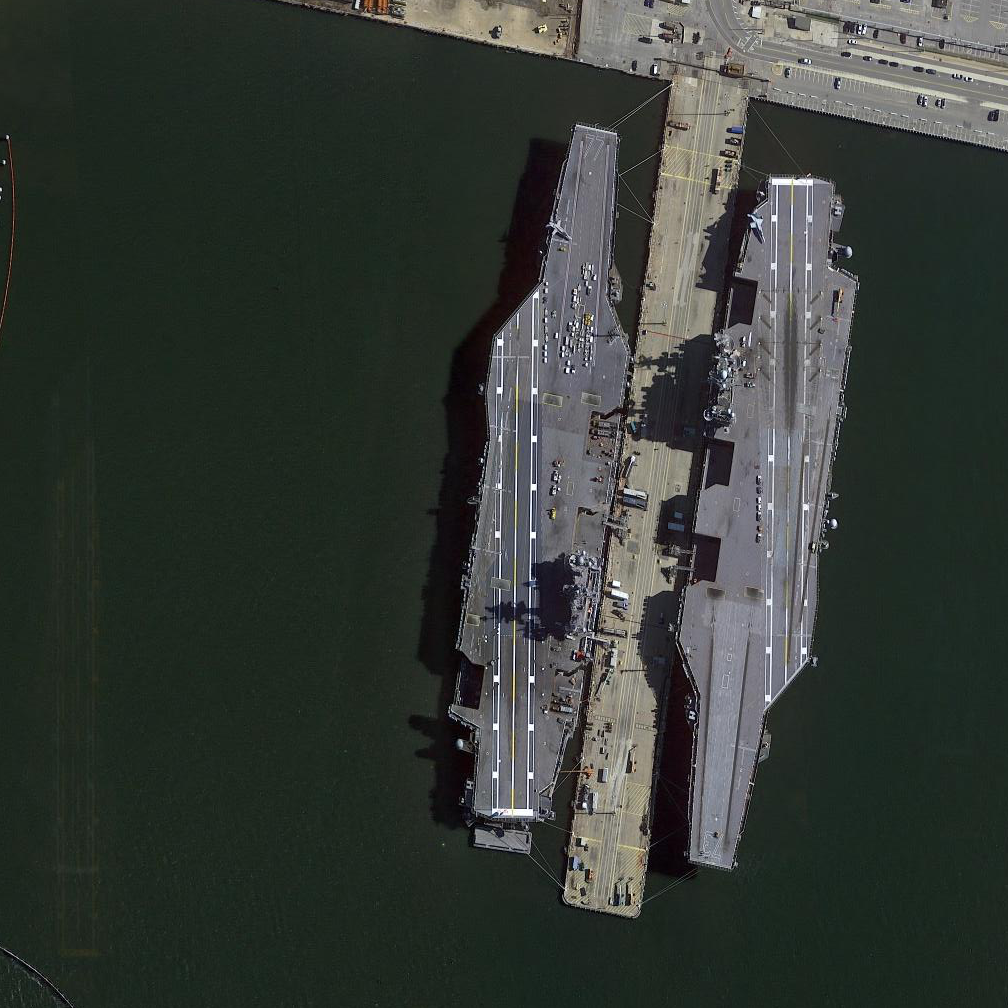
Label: aircraft_carrier